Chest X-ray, AP view. Patient: 73 years old, sex F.
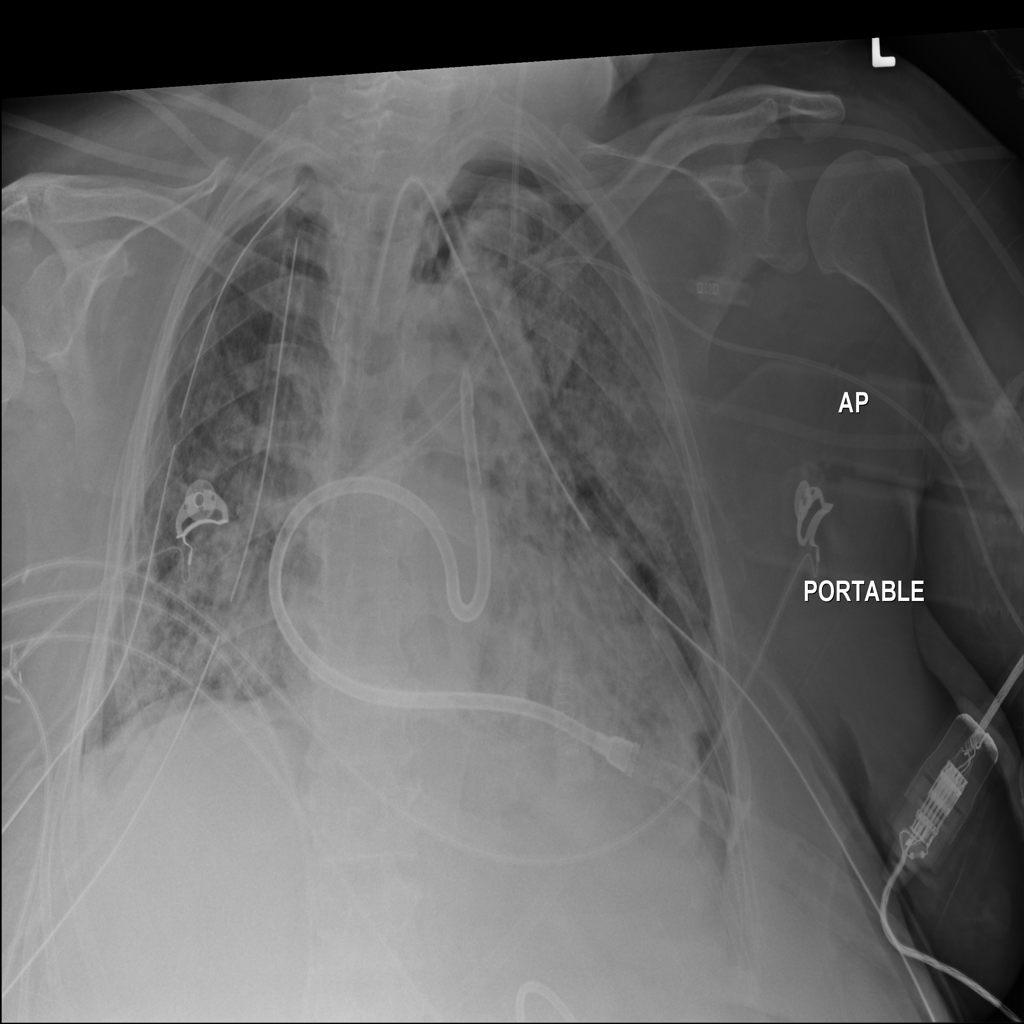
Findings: Pneumothorax